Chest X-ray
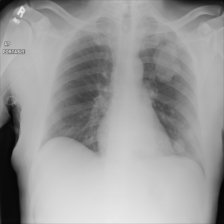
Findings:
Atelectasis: negative
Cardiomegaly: negative
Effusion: negative
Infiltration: negative
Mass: negative
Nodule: negative
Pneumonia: negative
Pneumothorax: negative
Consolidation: negative
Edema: negative
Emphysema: negative
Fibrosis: negative
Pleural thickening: negative
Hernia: negative